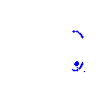
Particle: pion